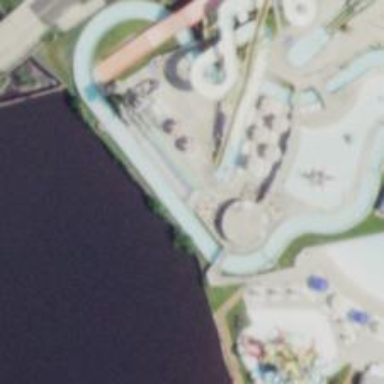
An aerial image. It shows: Tourism attraction featuring water slide.